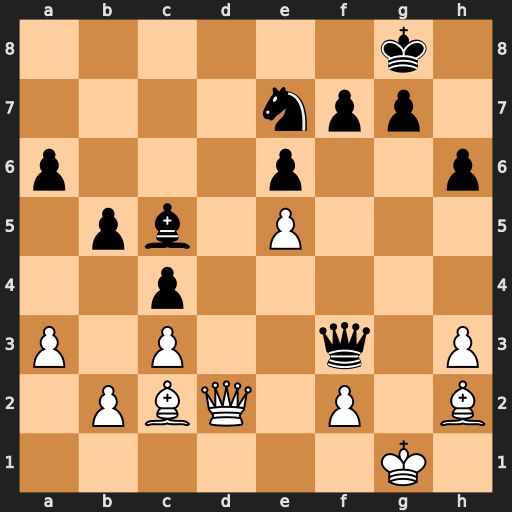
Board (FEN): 6k1/4npp1/p3p2p/1pb1P3/2p5/P1P2q1P/1PBQ1P1B/6K1
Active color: w
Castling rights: -
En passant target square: -
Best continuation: Qd8#